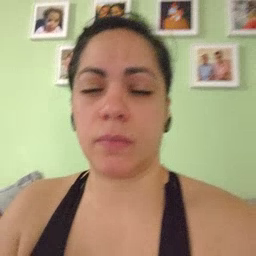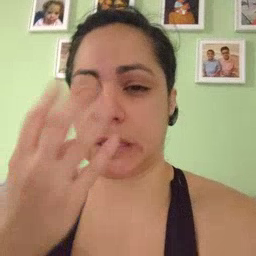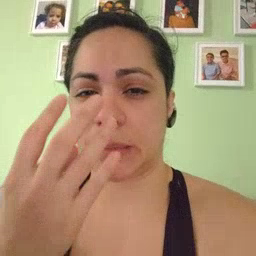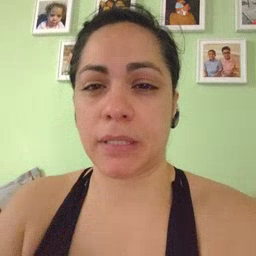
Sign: sleepy